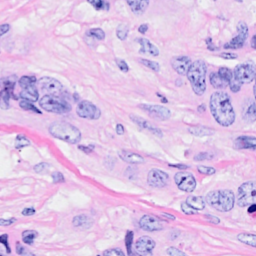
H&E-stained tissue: Breast